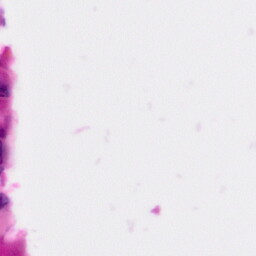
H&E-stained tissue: Pancreatic